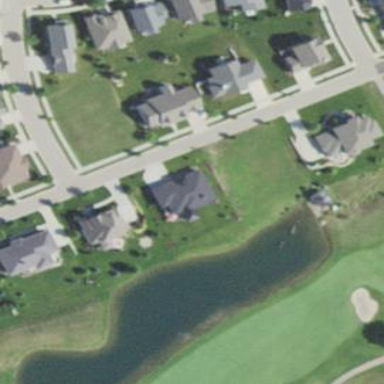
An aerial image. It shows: Water hazard on golf course. The hazard is natural water feature.